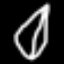
Label: leaf